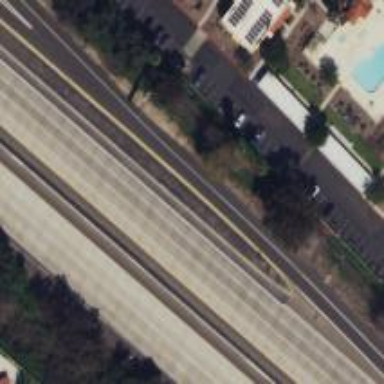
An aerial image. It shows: Motorway link.